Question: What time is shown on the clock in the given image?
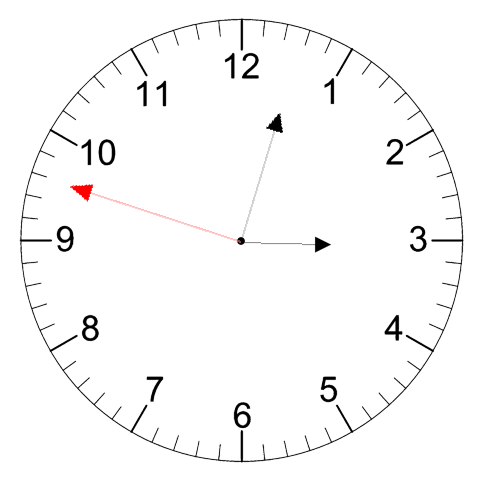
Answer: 03:02:48